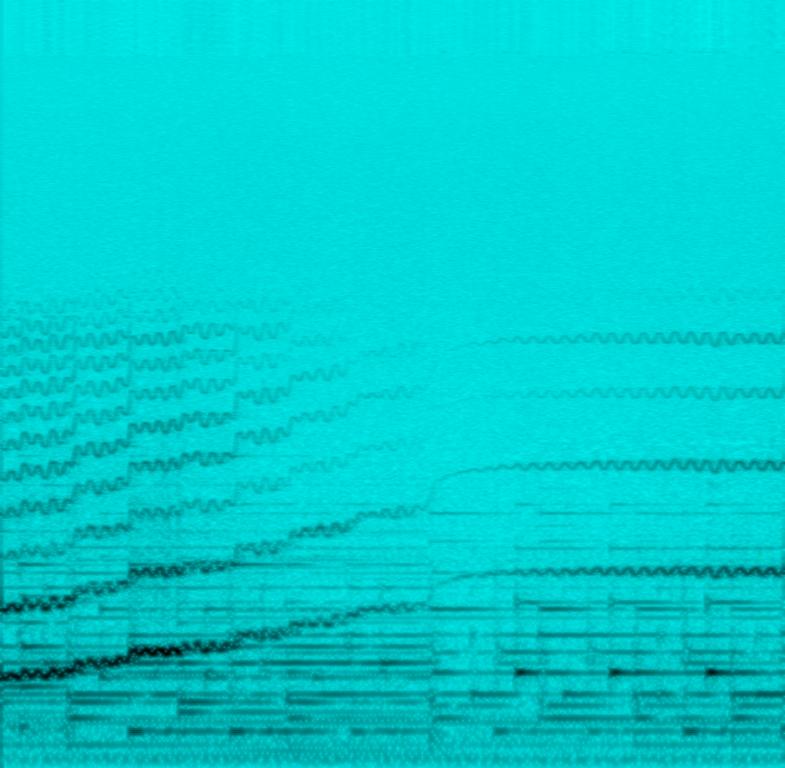
This amateur recording features the main melody being played by a theremin. This is accompanied by a piano. There are no other instruments played in this clip. The mood of this song is relaxed. There are no voices in this song. This song can be played in a slow motion action scene in a superhero movie.